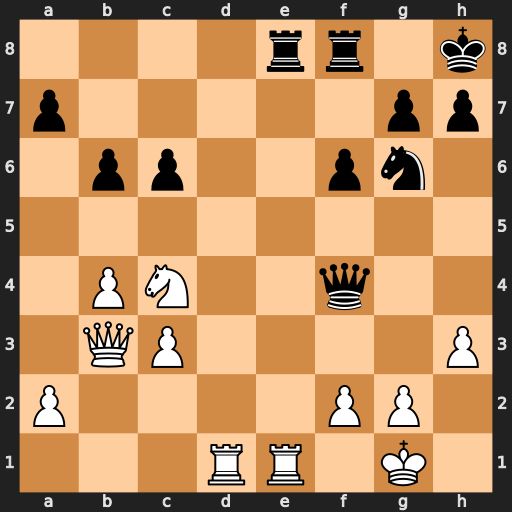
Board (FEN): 4rr1k/p5pp/1pp2pn1/8/1PN2q2/1QP4P/P4PP1/3RR1K1
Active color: w
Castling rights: -
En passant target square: -
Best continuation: Rxe8 Rxe8 Nd6